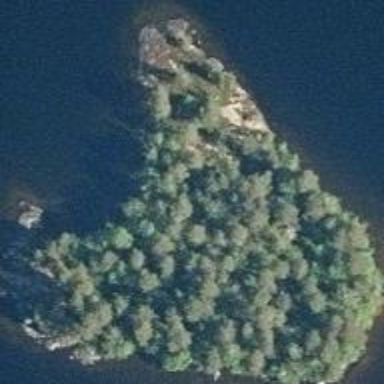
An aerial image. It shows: Image showing island.